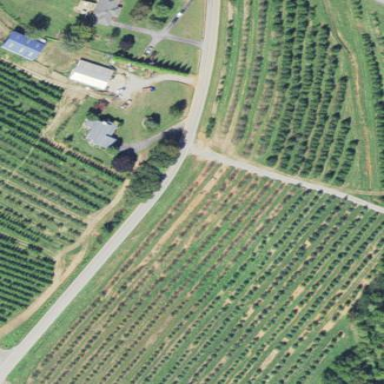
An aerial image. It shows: Orchard.